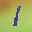
Label: 1